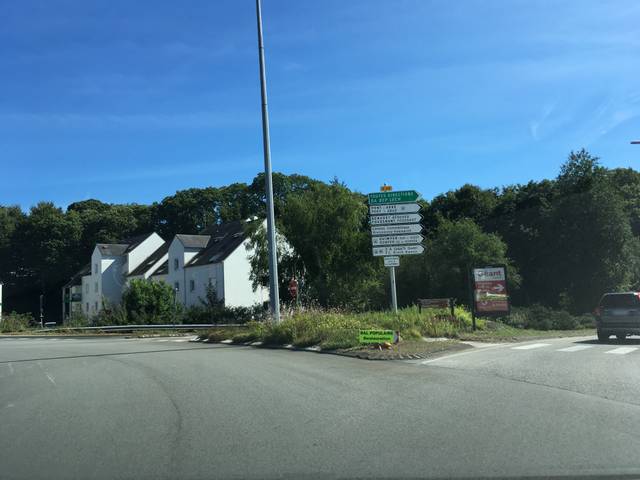
Region: France
Coordinates: 47.988, -4.109